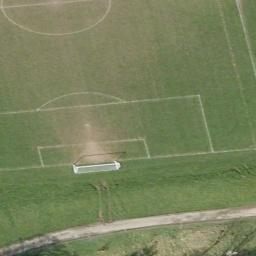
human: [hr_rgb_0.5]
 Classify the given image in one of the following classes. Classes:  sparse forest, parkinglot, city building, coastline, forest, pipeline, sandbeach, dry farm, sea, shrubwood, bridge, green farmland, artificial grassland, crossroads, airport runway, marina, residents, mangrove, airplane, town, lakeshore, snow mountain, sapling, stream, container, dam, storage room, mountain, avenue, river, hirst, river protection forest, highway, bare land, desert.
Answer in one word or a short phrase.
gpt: artificial grassland